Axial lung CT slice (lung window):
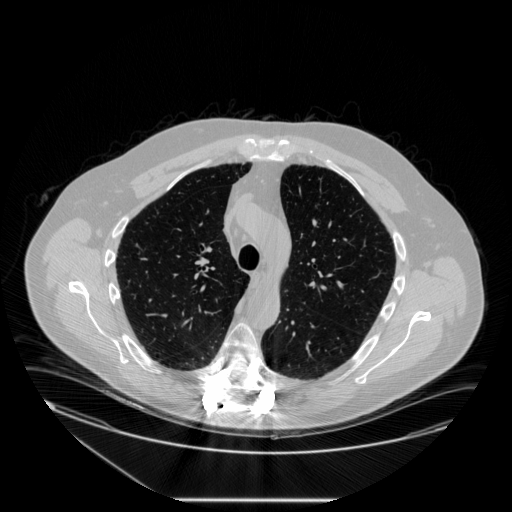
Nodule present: no